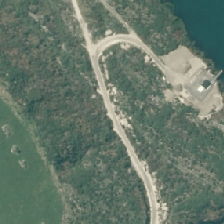
Land cover: high_producing_grassland